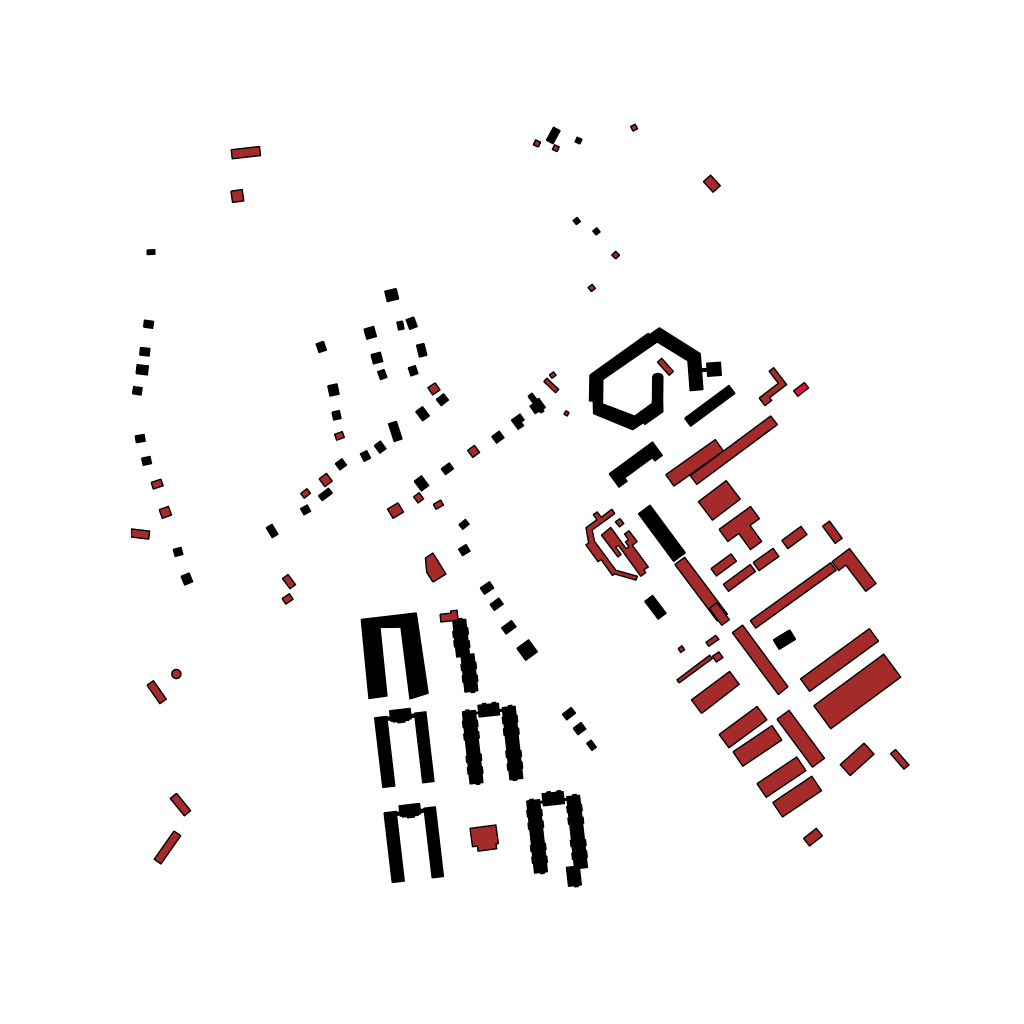
Tags: overhead vector_map, agriculture, recreation, residential, special, modern, soviet, high_rise, individual_rise, low_rise, density_2, Building, Church, Facility, 1.0 km²